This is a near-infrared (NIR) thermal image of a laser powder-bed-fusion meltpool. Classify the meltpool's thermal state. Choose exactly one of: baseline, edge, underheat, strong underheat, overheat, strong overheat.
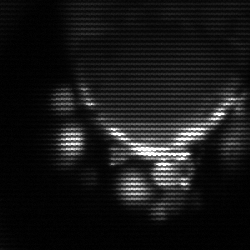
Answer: baseline